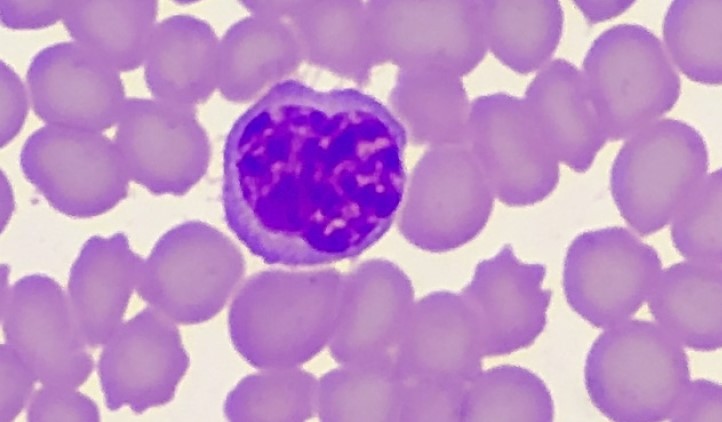
White blood cell type: Lymphocyte